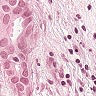
Metastatic tissue present: yes